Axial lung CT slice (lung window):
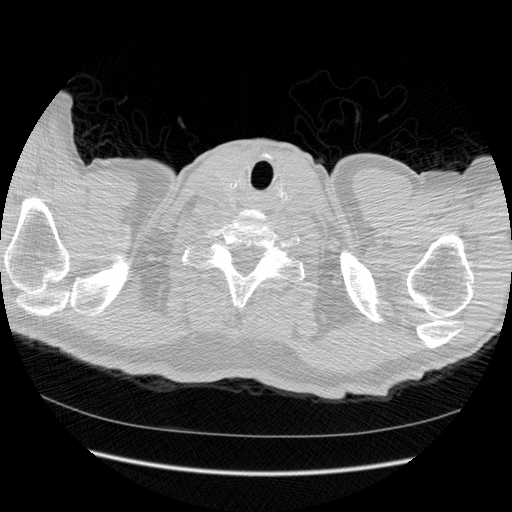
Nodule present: no